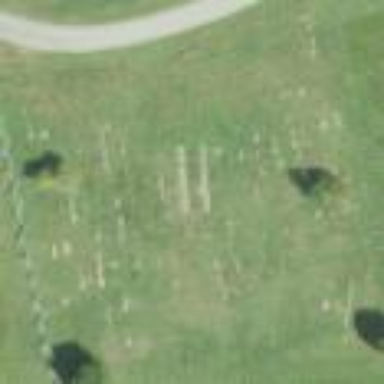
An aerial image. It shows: Cemetery with grass.